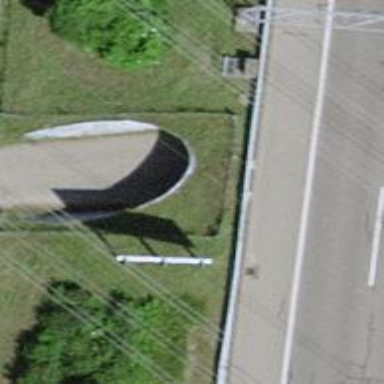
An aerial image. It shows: Asphalt track passing through tunnel with grade 1 tracktype.